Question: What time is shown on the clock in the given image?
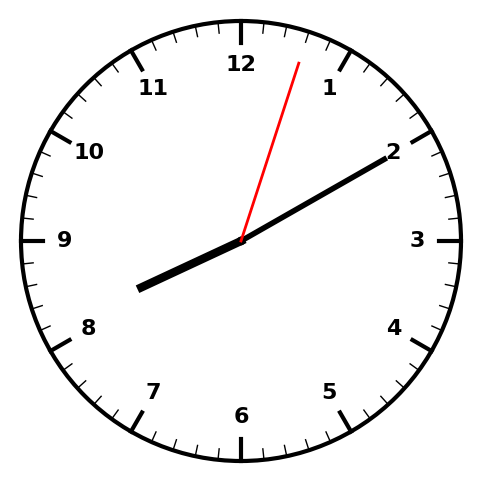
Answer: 08:10:03